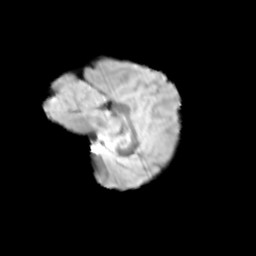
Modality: T2w
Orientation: sagittal
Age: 10
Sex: female
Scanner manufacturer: siemens
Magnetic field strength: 3 T
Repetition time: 3.8 s
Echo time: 0.07 s